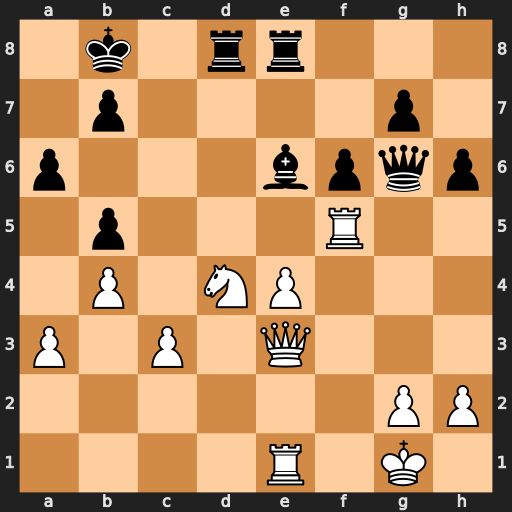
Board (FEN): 1k1rr3/1p4p1/p3bpqp/1p3R2/1P1NP3/P1P1Q3/6PP/4R1K1
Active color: w
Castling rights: -
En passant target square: -
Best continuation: Nc6+ Kc7 Qf4+ Kxc6 Rc5+